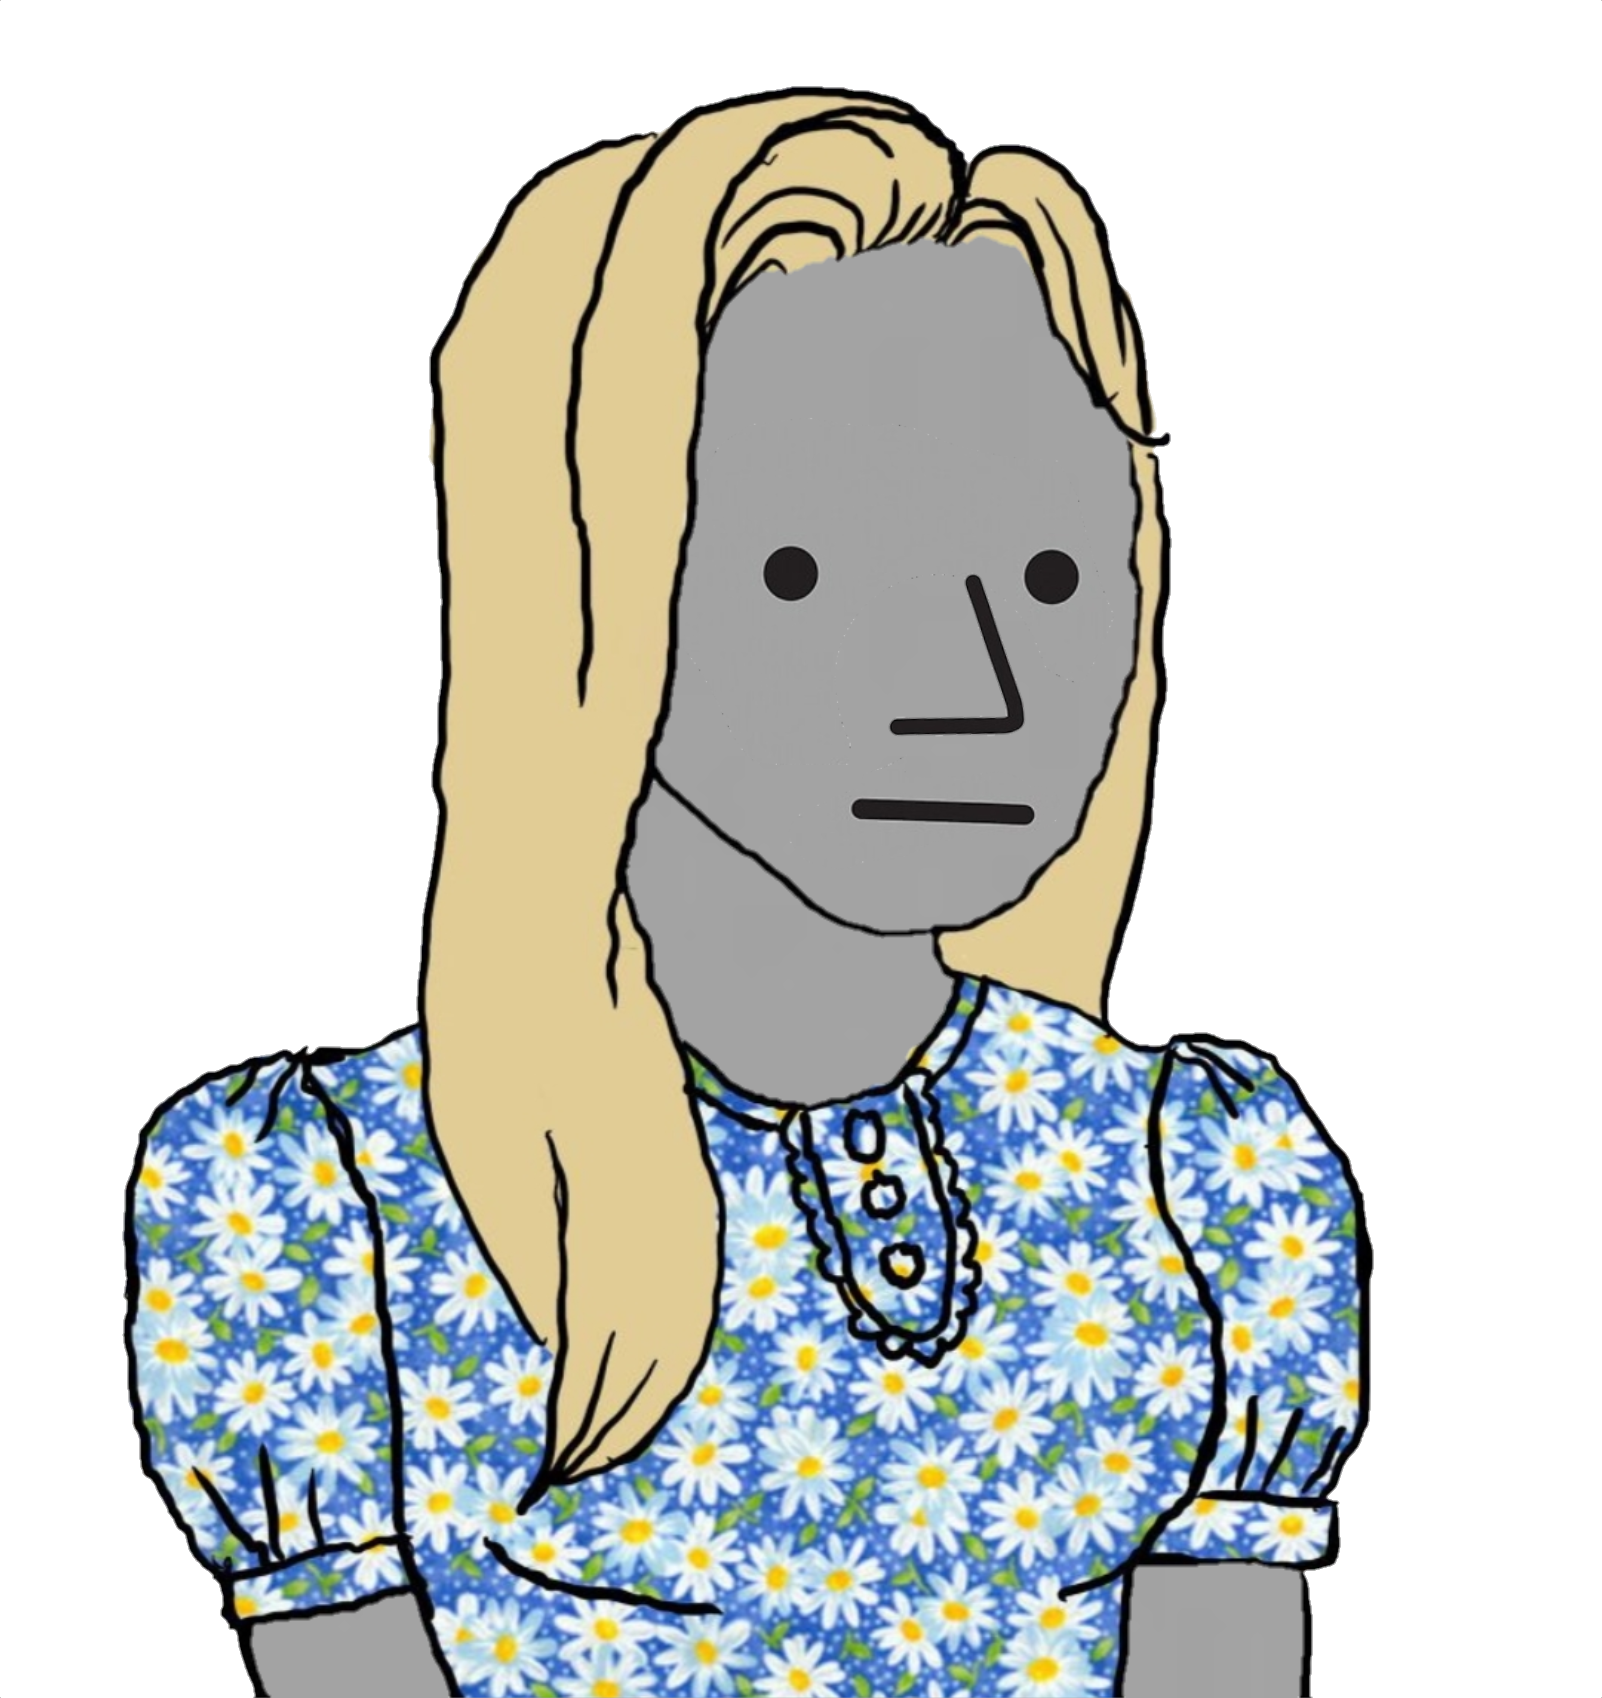
Label: 5_NPC